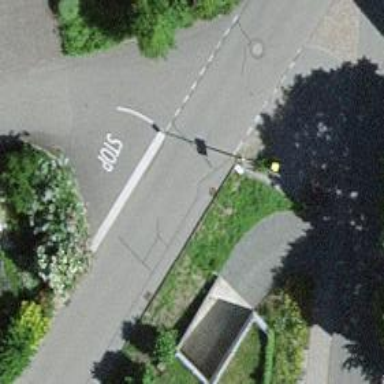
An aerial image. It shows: Post box.